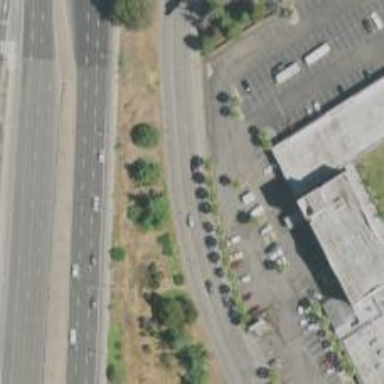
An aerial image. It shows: Tertiary road with asphalt surface and sidewalk on the left side.